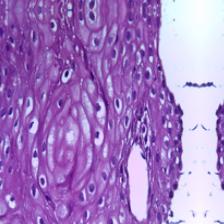
Diagnosis: Normal